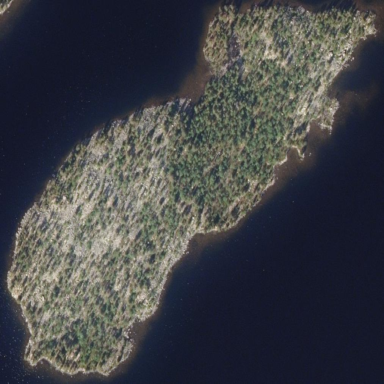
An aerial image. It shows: Islet.